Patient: sex M, age 43
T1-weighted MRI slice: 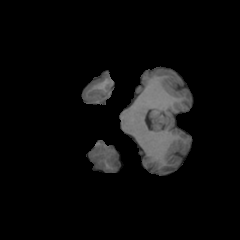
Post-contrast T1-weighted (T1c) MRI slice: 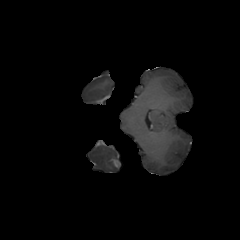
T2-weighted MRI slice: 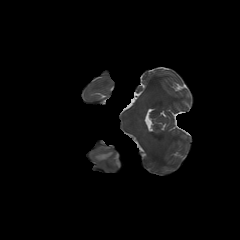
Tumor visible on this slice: yes
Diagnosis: Glioblastoma, IDH-wildtype
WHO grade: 4